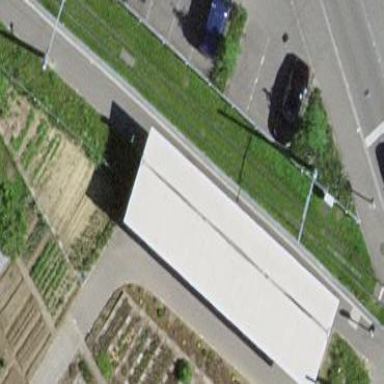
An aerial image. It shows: Shed building.